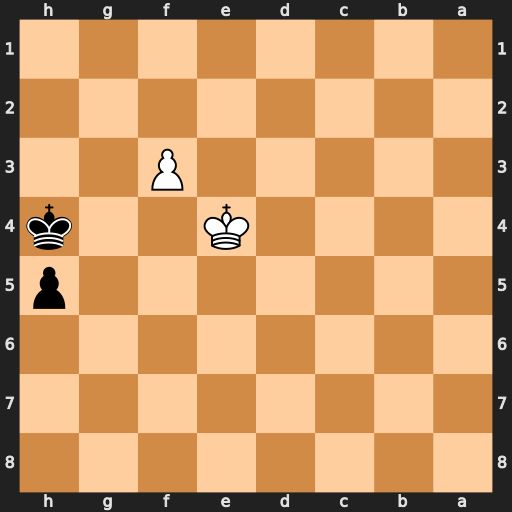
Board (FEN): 8/8/8/7p/4K2k/5P2/8/8
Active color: b
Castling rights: -
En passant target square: -
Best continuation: Kg3 f4 h4 f5 h3 f6 h2 f7 h1=Q+